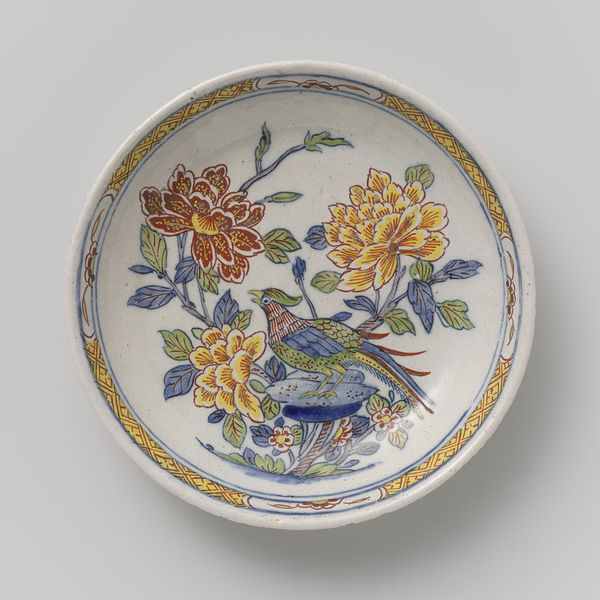
Titel: Schotel, beschilderd met bloemtakken en een vogel
Standort: Amsterdam
Institution: Rijksmuseum
Schlagwörter: blue, feathers, red, white, grandma, green, yellow, cupboard, decorative, flowers, japanese, pattern, plant, flower, orange, feet, plants, decoration, bird, peacock, bright, leaves, antique, coloured, animal, circle, legs, ceramic, floral, bush, cup, leaf, chinese, asian, dutch, saucer, china, dish, pottery, beak, ornamental, plate, round, wing, border, porcelain, vines, bowl, painted, stem, rail, dinner, glazed, chrysanthemum, veins, bloom, petals, patterned, buds, serving, twigs, stems, rim, lotus, pheasant, hand painted, margin, phesant, patridge, beaj, quail, tuft, glassware, foral, primary colour, red green